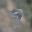
Label: 9